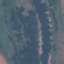
Label: River